Question: I have recently started working with Google Map v2 and figured it out lot of things have been changed. Previously I was using Google Map v1 so I was using the concept of MapView.
I am trying to create 'five transparent circumcircles' with the 'center as my current location'. Below is the code, I was using for 'Google Map v1' to draw the circle and it was working fine for me. Now I am trying to draw the same circle that I have drawn in my below code on the 'Google Map v2'. I cannot use MapView here as I am using GoogleMap object here. Can anyone help me with this to draw the circle on the Google Map v2 with center as my current location
'''
@Override
public void onLocationChanged(Location location) {
if (location != null) {
GeoPoint point = new GeoPoint(
(int) (location.getLatitude() * 1E6),
(int) (location.getLongitude() * 1E6));
// Create a LatLng object for the current location
LatLng latLng = new LatLng(location.getLatitude(), location.getLongitude());
// Show the location on the Google Map
googleMap.moveCamera(CameraUpdateFactory.newLatLng(latLng));
// Zoom in the Google Map
googleMap.animateCamera(CameraUpdateFactory.zoomTo(15));
// Below is the code for Google Map v1 to draw the circle on the map
// if (mapOverlay == null) {
// mapOverlay = new MapOverlay(this, R.drawable.mark_blue);
// List<Overlay> listOfOverlays = mapView.getOverlays();
// listOfOverlays.add(mapOverlay);
// }
// mapOverlay.setPointToDraw(point);
// mapView.invalidate();
}
}
'''
A simple class that extends Overlay and draw the circle on the Google Map v1
'''
class MapOverlay extends Overlay {
private GeoPoint pointToDraw;
int[] imageNames = new int[6];
// This is the cached Point on the screen that will get refilled on
// every draw
private Point mScreenPoints;
// This is the cached decoded bitmap that will be drawn each time
private Bitmap mBitmap;
// Cached Paint
private Paint mCirclePaint;
public MapOverlay(ProximityLocationListener gpsLocationListener,
int currentUser) {
imageNames[0] = currentUser;
imageNames[1] = R.drawable.tenm;
imageNames[2] = R.drawable.twentym;
imageNames[3] = R.drawable.thirtym;
imageNames[4] = R.drawable.fourtym;
imageNames[5] = R.drawable.fiftym;
// This only needs to be made here, once. It never needs to change.
mCirclePaint = new Paint(Paint.ANTI_ALIAS_FLAG);
mCirclePaint.setColor(0x10000000);
mCirclePaint.setStyle(Style.FILL_AND_STROKE);
// We only need to load this image once and then just keep drawing
// it when dirtyed.
mBitmap = BitmapFactory.decodeResource(getResources(),
imageNames[0]);
// This Point object will be changed every call to toPixels(), but
// the instance can be recycled
mScreenPoints = new Point();
}
public void setPointToDraw(GeoPoint point) {
pointToDraw = point;
}
public GeoPoint getPointToDraw() {
return pointToDraw;
}
@Override
public boolean draw(Canvas canvas, MapView mapView, boolean shadow,
long when) {
super.draw(canvas, mapView, shadow);
mScreenPoints = mapView.getProjection().toPixels(pointToDraw,
mScreenPoints);
int totalCircle = 5;
int radius = 40;
int centerimagesize = 13;
for (int i = 1; i <= totalCircle; i++) {
canvas.drawCircle(mScreenPoints.x + 18, mScreenPoints.y + 36, i
* radius, mCirclePaint);
canvas.drawBitmap(BitmapFactory.decodeResource(getResources(),
imageNames[i]), ((mScreenPoints.x) + (i * radius)),
(mScreenPoints.y), null);
}
canvas.drawBitmap(mBitmap,
(mScreenPoints.x - (centerimagesize / 2)),
(mScreenPoints.y - (centerimagesize / 2)), null);
super.draw(canvas, mapView, shadow);
return true;
}
}
'''
I just need to draw the same circle that I have drawn in my above code on the Google Map v2. Is there any way, I can use the above code with GoogleMap object so that I can draw circles on the Google Map v2?
Thanks for the help.
I need to draw five circle-circle on the Google Maps v2 by taking the current location as the center of a circle. Meaning that each of the five circles have the same center but with different radii: the first circle will have radius of 10m, second circle radius of 20m, third circle radius of 30m, fourth circle radius of 40m, and fifth circle radius of 50m. I am using Google Maps v2.
And I need to show a marker on the center of the circle as well.
I am trying something like this to draw the circle on the Google Map v2 but it draws only one circle and not the five circum-circle
'''
CircleOptions circleOptions = new CircleOptions()
.center(latLng) //set center
.radius(500) //set radius in meters
.fillColor(Color.TRANSPARENT) //default
.strokeColor(0x10000000)
.strokeWidth(5);
myCircle = googleMap.addCircle(circleOptions);
'''
I need to draw circum-circle exactly like this-

Can anybody help me with this? I am having problem in making this circle in Google Map v2. Any help will be appreciated.
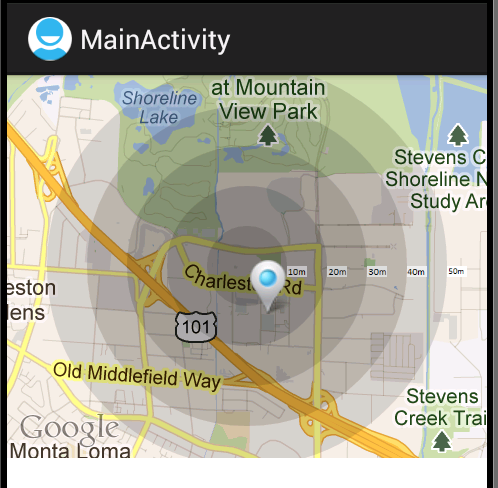
Answer: Just add a circle to the map using 'googleMap.addCircle(...)'
see <URL>
Update:
I did exactly as I said to do and I had no problem doing what you want

here is the code, super simple super basic....
'''
@Override
public View onCreateView(LayoutInflater inflater, ViewGroup container, Bundle savedInstanceState){
View view = super.onCreateView(inflater, container, savedInstanceState);
GoogleMap map = getMap();
int radius = 500;
for(int i=0; i<5; i++){
map.addCircle(new CircleOptions().center(new LatLng(0,0)).radius(radius).fillColor(0x30000000).strokeWidth(3));
radius += 500;
}
return view;
}
'''